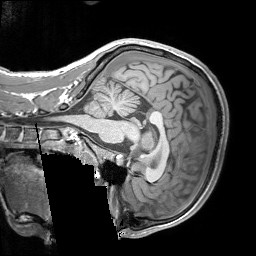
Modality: T1w
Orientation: sagittal
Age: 20
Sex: male
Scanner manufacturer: siemens
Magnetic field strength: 3 T
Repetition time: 1.9 s
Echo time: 0.00252 s